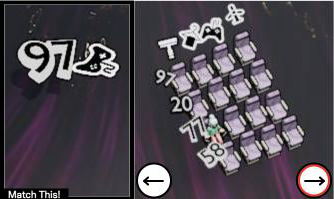
Task: seats
Answer: no